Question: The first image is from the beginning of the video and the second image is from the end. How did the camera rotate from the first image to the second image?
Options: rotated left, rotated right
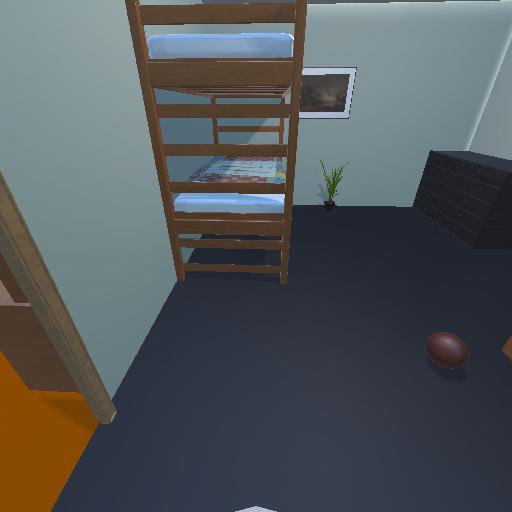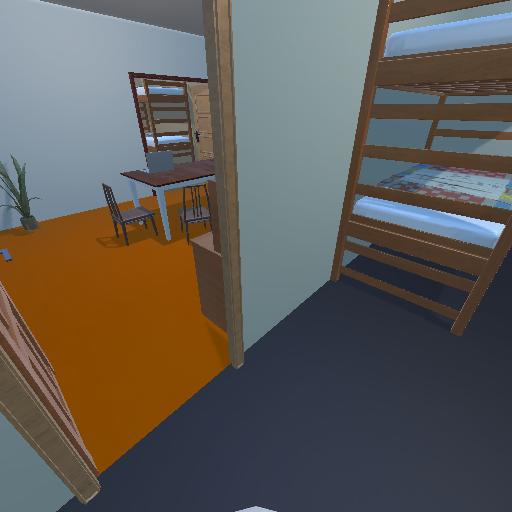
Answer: rotated left